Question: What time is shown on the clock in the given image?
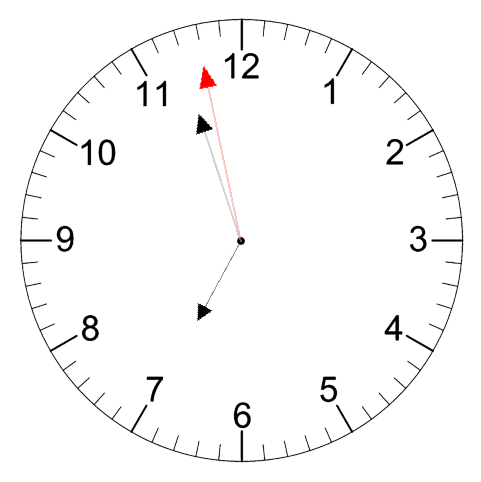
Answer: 06:56:58